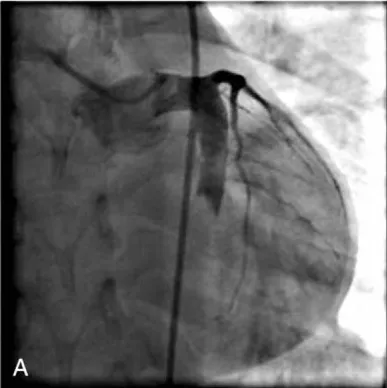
Coronary angiography images before thrombus aspirations. A-C, Ectasia of LM, and ectasia and total thrombotic occlusion of the distal LCX. The left anterior descending artery was normal.
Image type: radiology (x_ray)